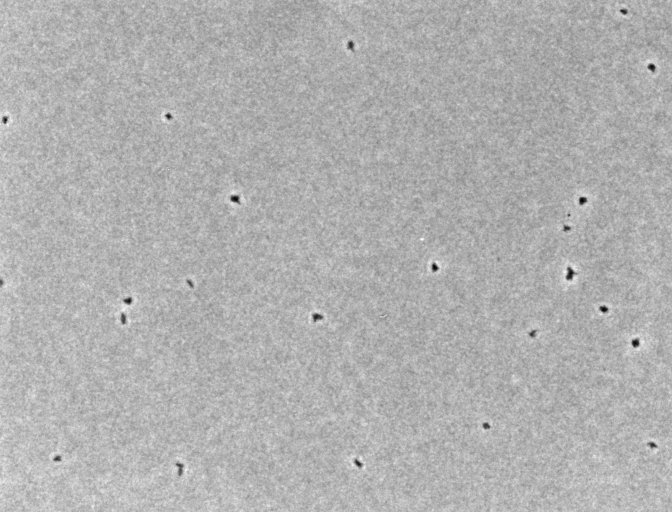
Phase contrast microscopy, 20x objective, 3 h incubation